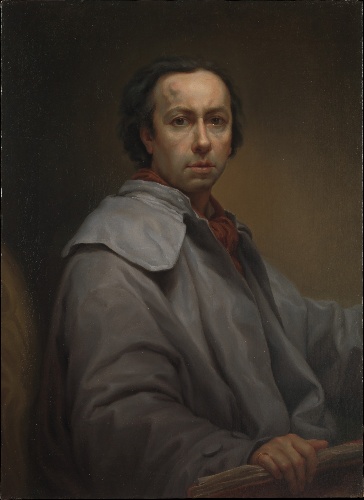
Title: Self-Portrait
Artist: Anton Raphael Mengs
Artist bio: German, Ústi nad Labem (Aussig) 1728–1779 Rome
Date: 1776
Object type: Painting
Classification: Paintings
Medium: Oil on canvas
Dimensions: 35 1/2 x 25 7/8 in. (90 x 65.5 cm)
Department: European Paintings
Credit line: Harris Brisbane Dick Fund, 2010
Accession year: 2010
Repository: Metropolitan Museum of Art, New York, NY
Tags: Men|Self-portraits